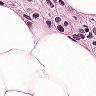
Metastatic tissue present: yes